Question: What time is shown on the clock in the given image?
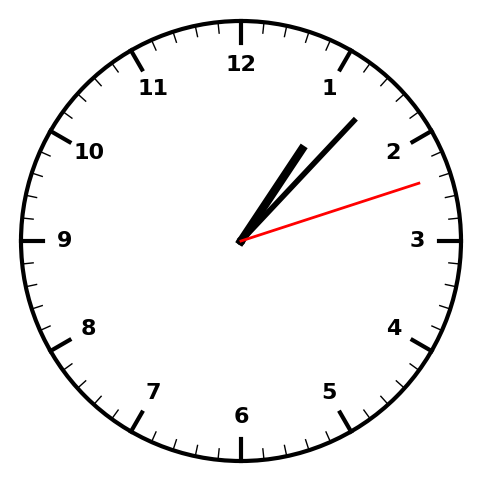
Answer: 01:07:12